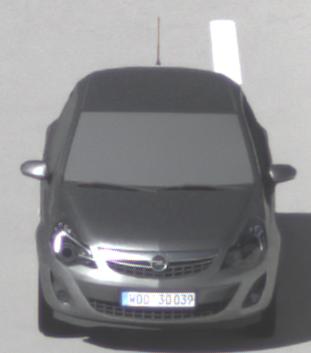
Make: Opel
Model: Corsa 1.2
Detailed model: Corsa (D)
Model produced from: 2011/01
Model produced until: 2014/08
Doors: 3
Color: gray
Road condition: dry road
Daytime: morning or afternoon
Contrast: high contrast